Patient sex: M
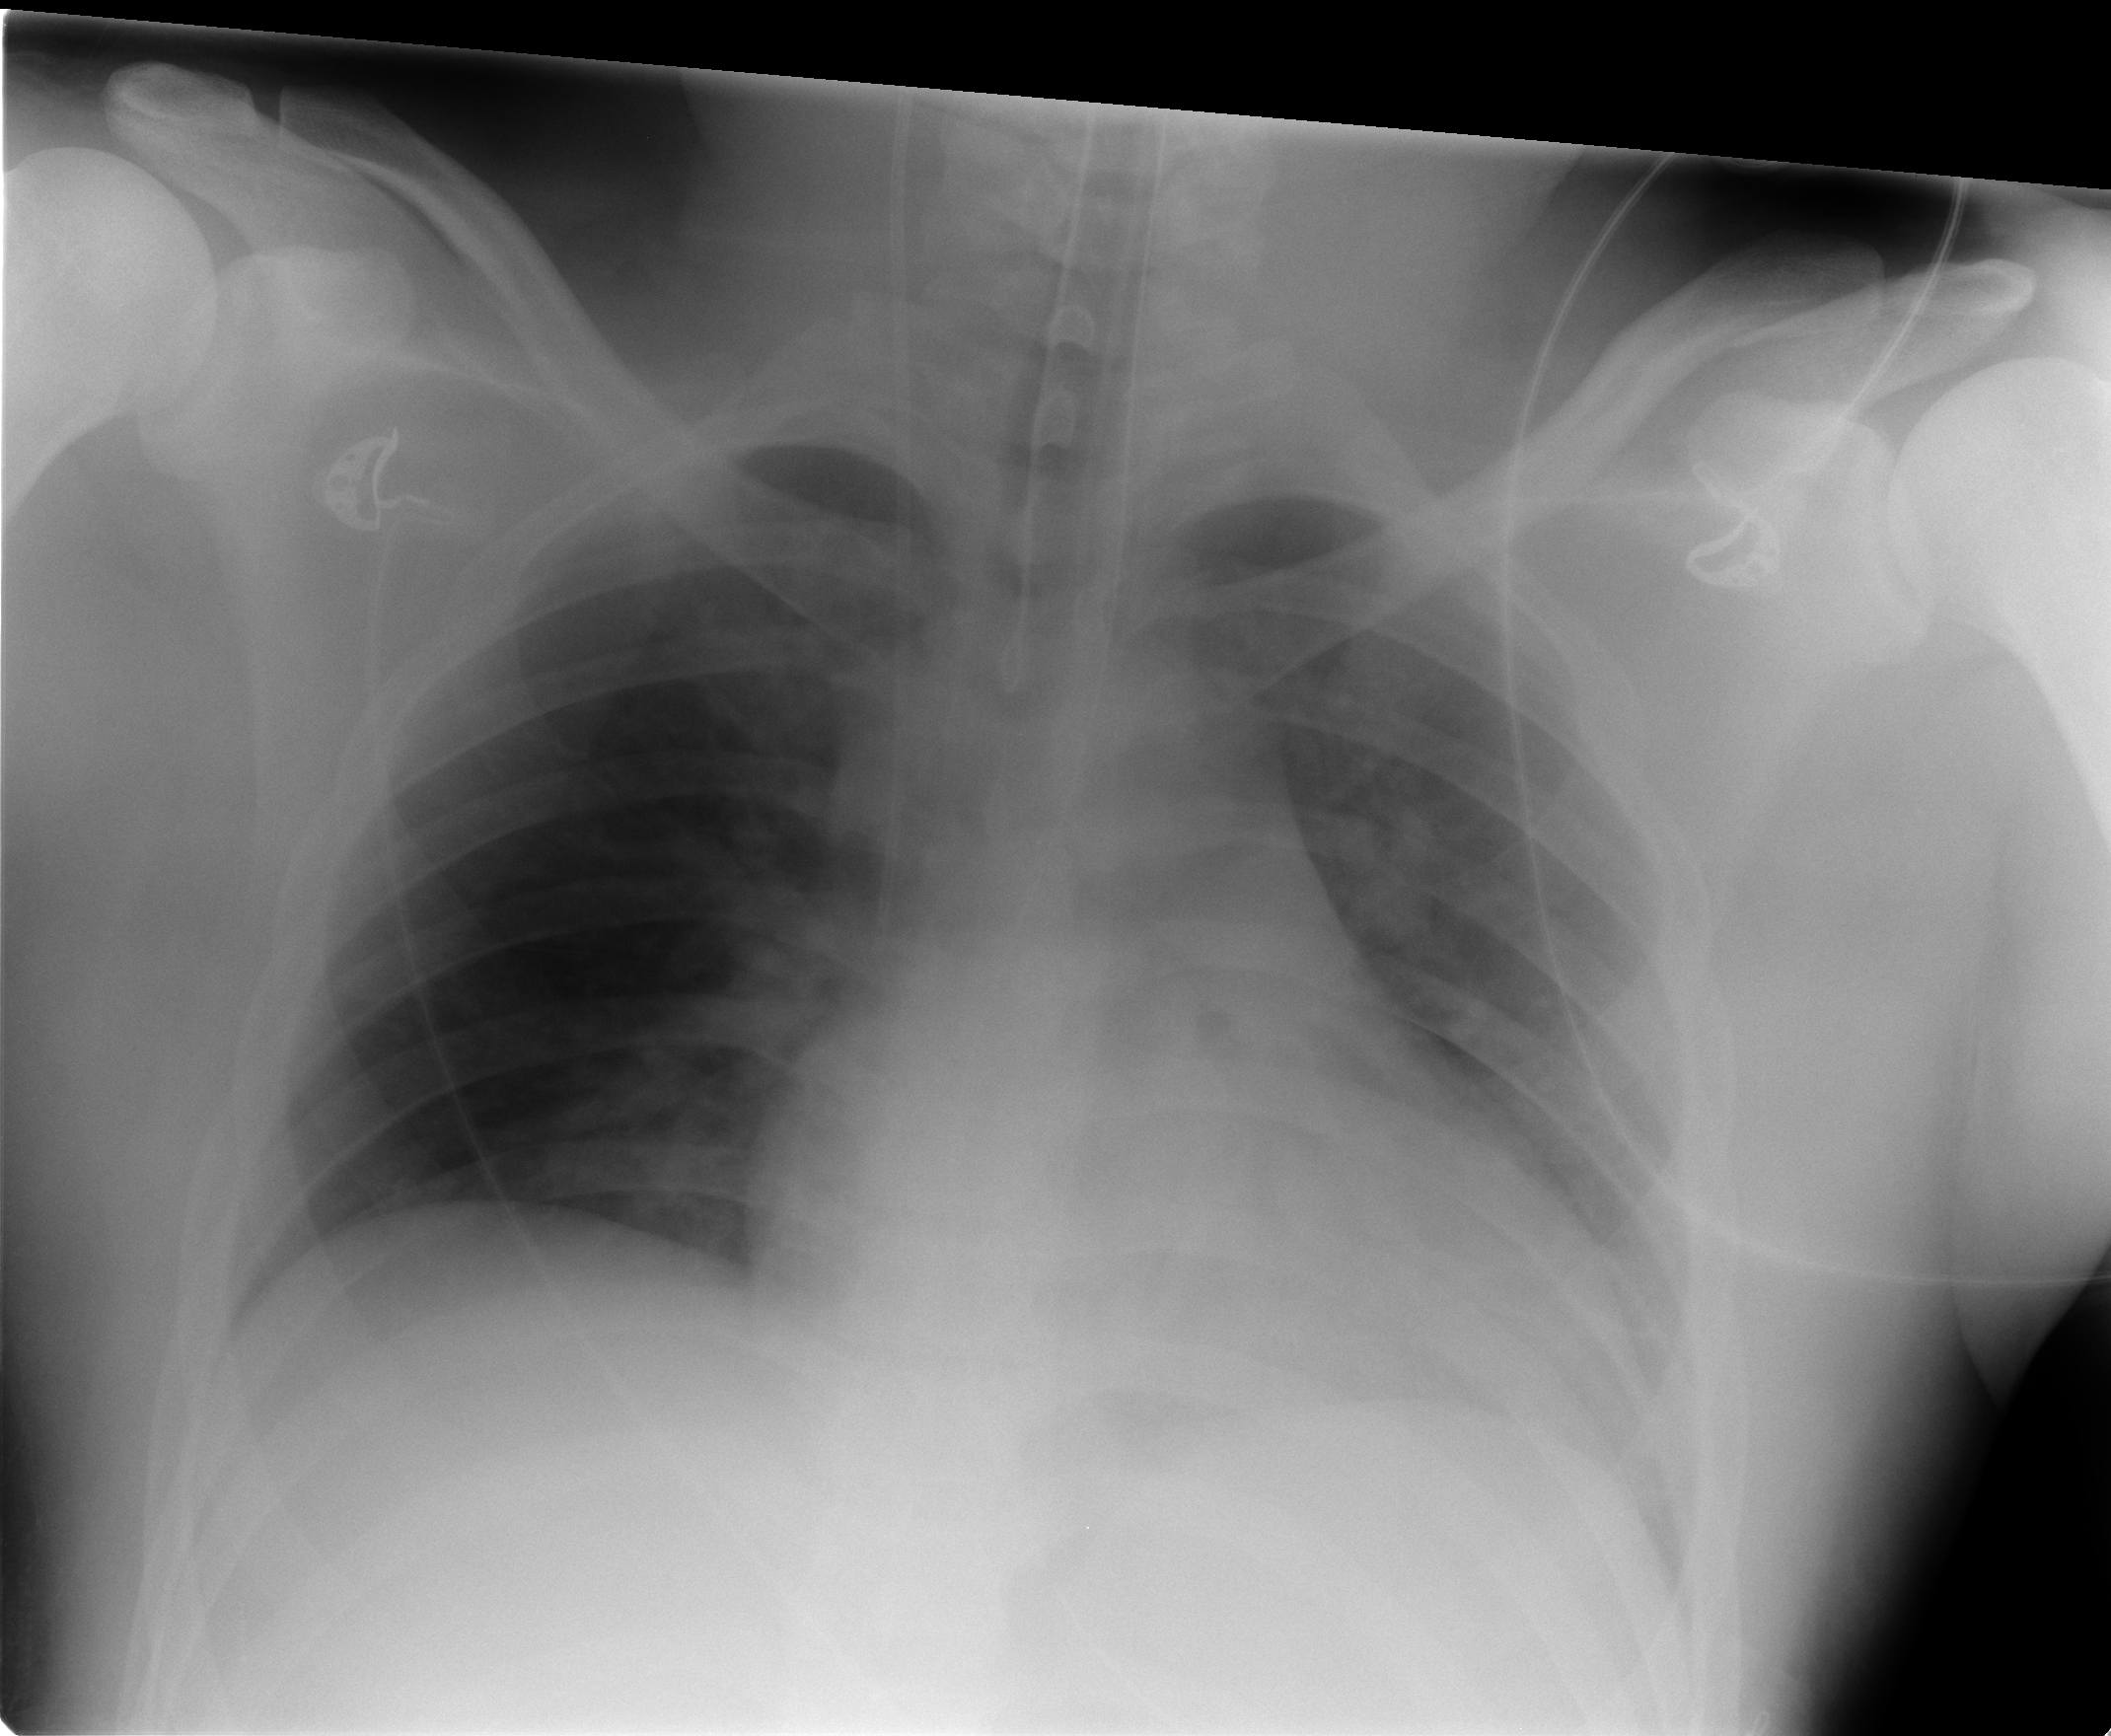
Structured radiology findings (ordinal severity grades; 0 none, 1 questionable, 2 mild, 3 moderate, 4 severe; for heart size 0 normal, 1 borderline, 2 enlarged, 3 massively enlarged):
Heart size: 0
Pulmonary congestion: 0
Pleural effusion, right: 0
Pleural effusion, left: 0
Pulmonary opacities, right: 0
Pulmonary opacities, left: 1
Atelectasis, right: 0
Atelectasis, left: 0